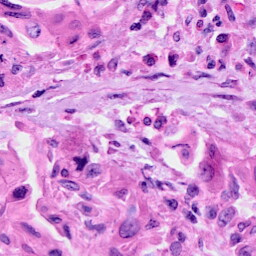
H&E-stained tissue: Cervix